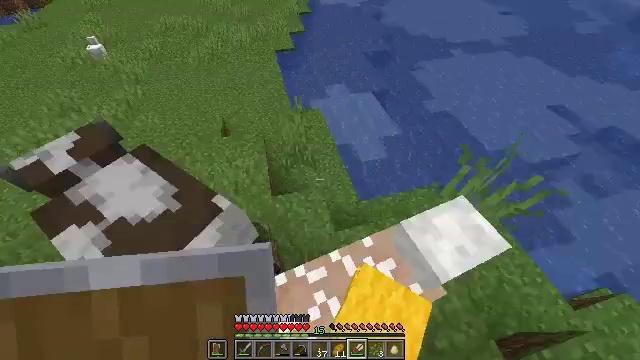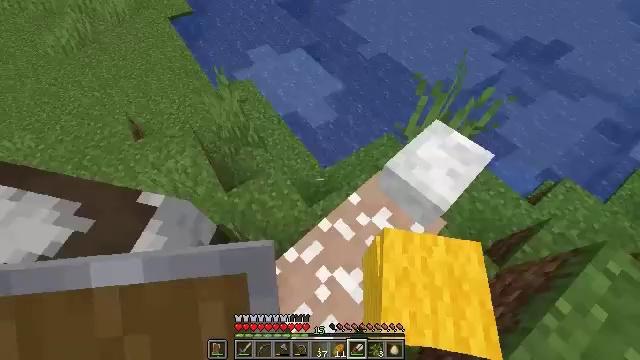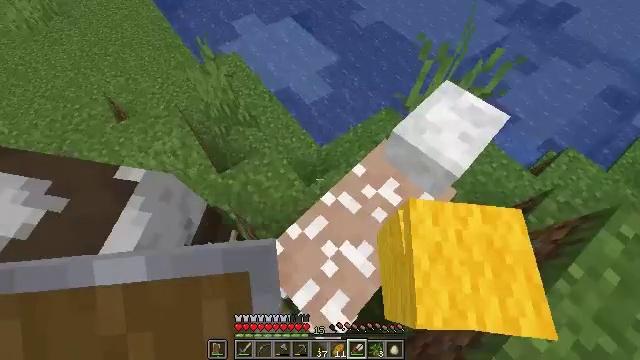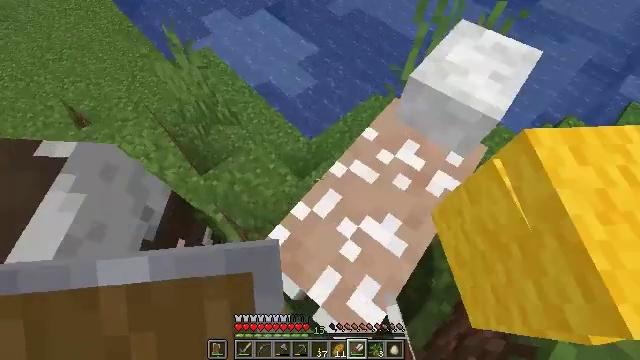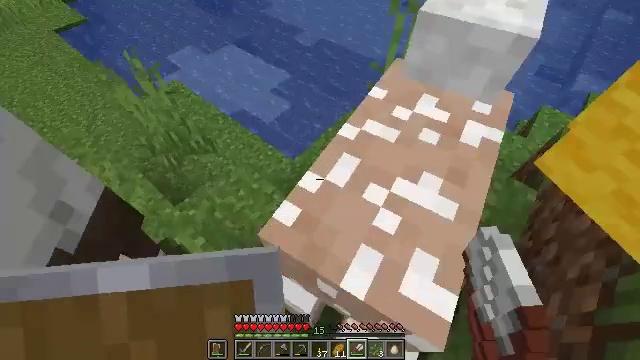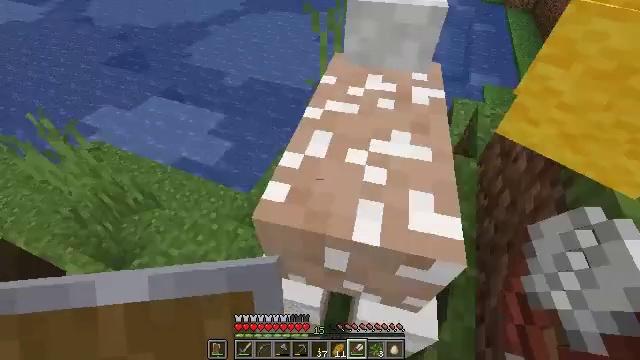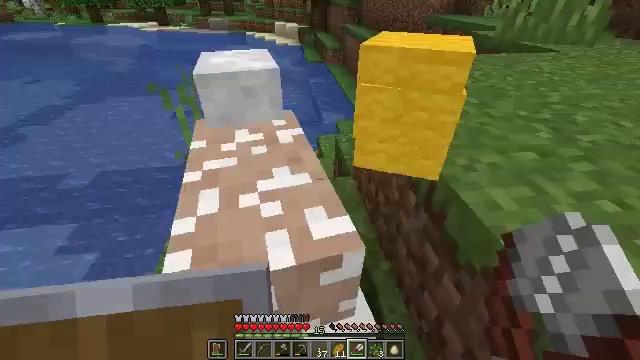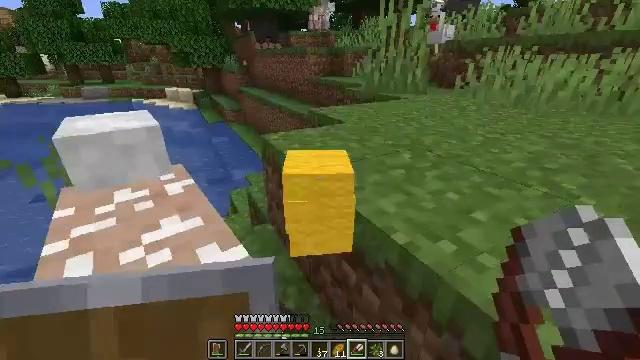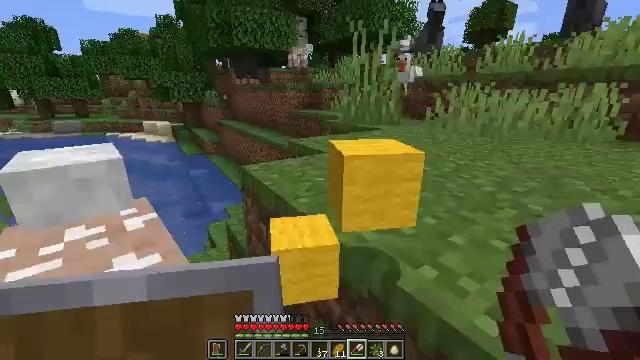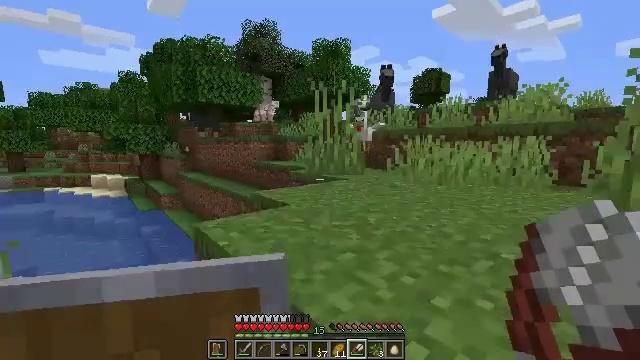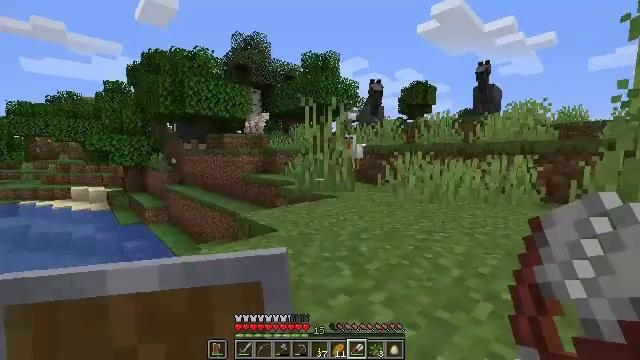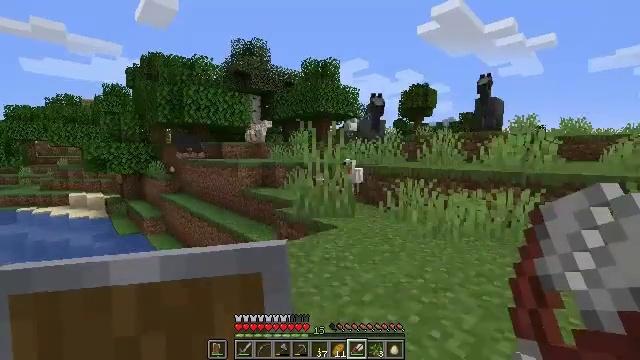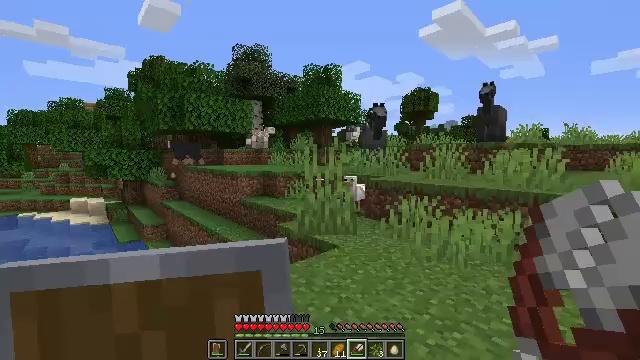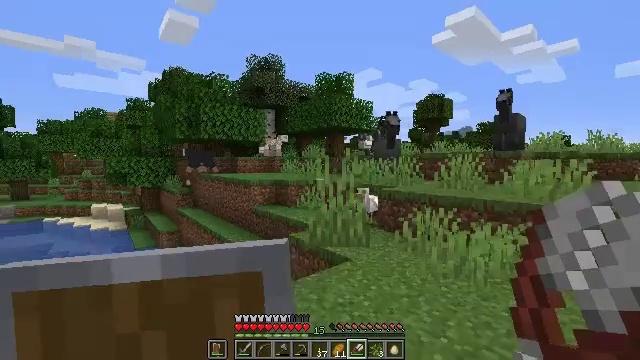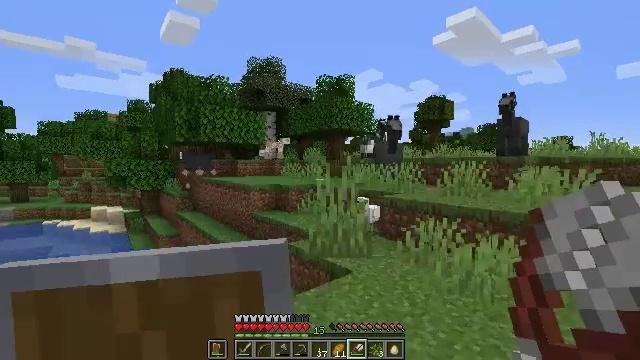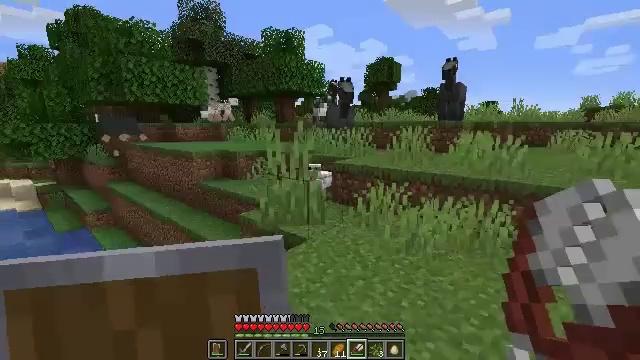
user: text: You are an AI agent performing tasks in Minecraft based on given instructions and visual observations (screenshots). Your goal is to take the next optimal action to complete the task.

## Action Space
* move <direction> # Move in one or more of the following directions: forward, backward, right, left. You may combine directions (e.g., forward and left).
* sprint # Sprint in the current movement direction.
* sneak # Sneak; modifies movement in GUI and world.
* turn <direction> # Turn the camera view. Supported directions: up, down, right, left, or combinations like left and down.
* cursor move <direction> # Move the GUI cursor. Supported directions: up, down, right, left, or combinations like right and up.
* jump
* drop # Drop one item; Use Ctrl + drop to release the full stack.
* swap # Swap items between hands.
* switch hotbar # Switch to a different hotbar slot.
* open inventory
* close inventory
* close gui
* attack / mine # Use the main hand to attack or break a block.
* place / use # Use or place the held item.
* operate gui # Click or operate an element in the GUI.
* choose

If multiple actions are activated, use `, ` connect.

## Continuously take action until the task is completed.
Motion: motion action
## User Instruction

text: Combine yellow wool and wooden planks to craft a yellow bed.
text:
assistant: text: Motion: turn right and down
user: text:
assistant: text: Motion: turn right and down, use / place
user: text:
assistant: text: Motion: turn right, use / place
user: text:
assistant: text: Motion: turn right and up
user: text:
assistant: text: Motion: turn right and up
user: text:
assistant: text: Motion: turn right and up
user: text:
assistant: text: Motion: turn right and up
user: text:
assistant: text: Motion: move forward, turn right and up
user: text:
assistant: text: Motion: move forward, turn right and up
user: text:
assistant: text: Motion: move forward, turn right and up, jump
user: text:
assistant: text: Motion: move forward, jump
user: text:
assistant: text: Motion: move forward, jump
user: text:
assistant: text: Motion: move forward, turn left and up
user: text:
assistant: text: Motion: move forward
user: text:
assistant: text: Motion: move forward, turn right and down
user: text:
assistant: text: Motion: move forward, turn right and down
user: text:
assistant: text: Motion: move forward, sprint, turn right and down
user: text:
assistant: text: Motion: move forward, sprint, turn left
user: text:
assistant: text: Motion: move forward
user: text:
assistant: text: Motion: move forward
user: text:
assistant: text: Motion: move forward
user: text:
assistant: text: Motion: move forward, turn left and down
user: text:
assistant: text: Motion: move forward, turn left and up
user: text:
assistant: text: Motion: move forward, turn left and up
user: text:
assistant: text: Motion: move forward, turn left
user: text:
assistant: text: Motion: move forward, turn left
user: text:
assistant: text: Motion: move forward
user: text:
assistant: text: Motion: move forward
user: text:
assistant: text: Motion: move forward
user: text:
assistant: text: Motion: move forward